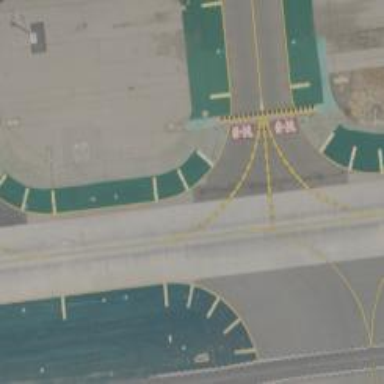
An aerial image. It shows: Image of taxiway at airport.